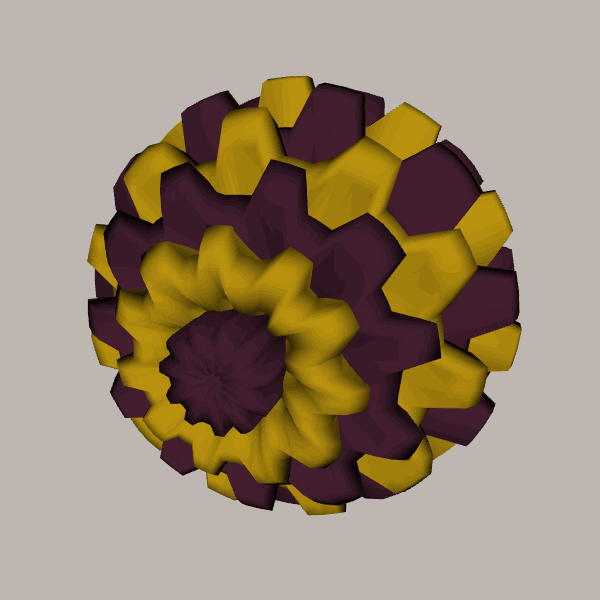
Background: light